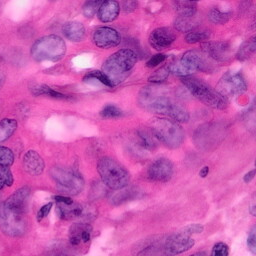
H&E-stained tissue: Pancreatic